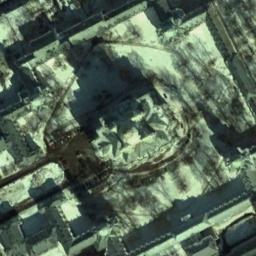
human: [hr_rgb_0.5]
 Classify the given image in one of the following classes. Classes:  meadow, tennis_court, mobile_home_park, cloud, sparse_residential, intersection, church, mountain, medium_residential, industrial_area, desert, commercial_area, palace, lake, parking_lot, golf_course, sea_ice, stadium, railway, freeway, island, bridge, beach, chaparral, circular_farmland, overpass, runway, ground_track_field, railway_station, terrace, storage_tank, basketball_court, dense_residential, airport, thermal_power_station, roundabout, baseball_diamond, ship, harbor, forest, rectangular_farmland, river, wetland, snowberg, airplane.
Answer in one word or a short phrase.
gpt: palace